Current action and preconditions to check: trajectory_clear

Your task: For each precondition in the list above, predict whether it will hold at this action.

Consider the current scene as observed from the mobile robot's camera, and analyze the predicted future states of all dynamic agents (e.g., people, animals, vehicles, or any moving entities) within the NEXT SECOND.

IMPORTANT: Only answer "very likely" if you are absolutely certain—based on strong, clear evidence—that a dynamic agent will violate the precondition in the predicted future state. Do NOT answer "very likely" for unlikely, ambiguous, or low-probability risks.

Ask yourself for each precondition: Is there a high probability, with clear and convincing evidence, that the predicted future states of any dynamic agent will interfere with the predicted future state of the currently executing action within the NEXT SECOND, causing that precondition to fail?

Assess the risk level based on these predictions. Use "likely" or "very likely" if motions create a clear risk of interference.

Use "neutral" or "improbable" if agents are nearby but their predicted paths are clearly diverging or non-conflicting.

Failure Risk Categories: "very improbable", "improbable", "neutral", "likely", "very likely"

Answer Format: Output ONLY the probability_of_failure value from these categories: "very improbable", "improbable", "neutral", "likely", "very likely"

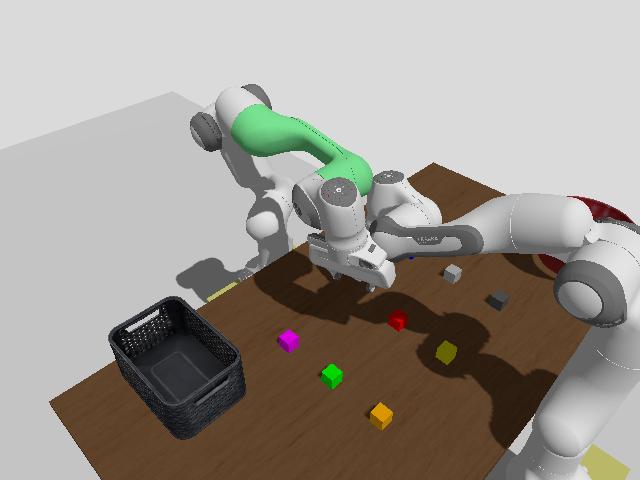

Answer: likely